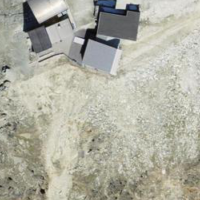
EUNIS habitat code: 48
Species observed at this site:
Pyrrhocorax graculus
Montifringilla nivalis
Saxifraga exarata